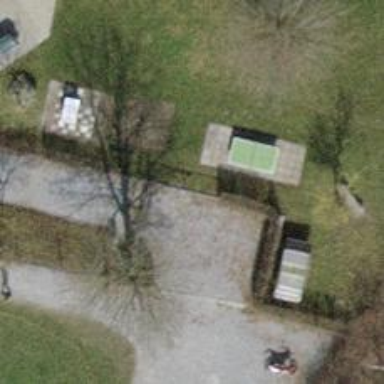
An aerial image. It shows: Gate.